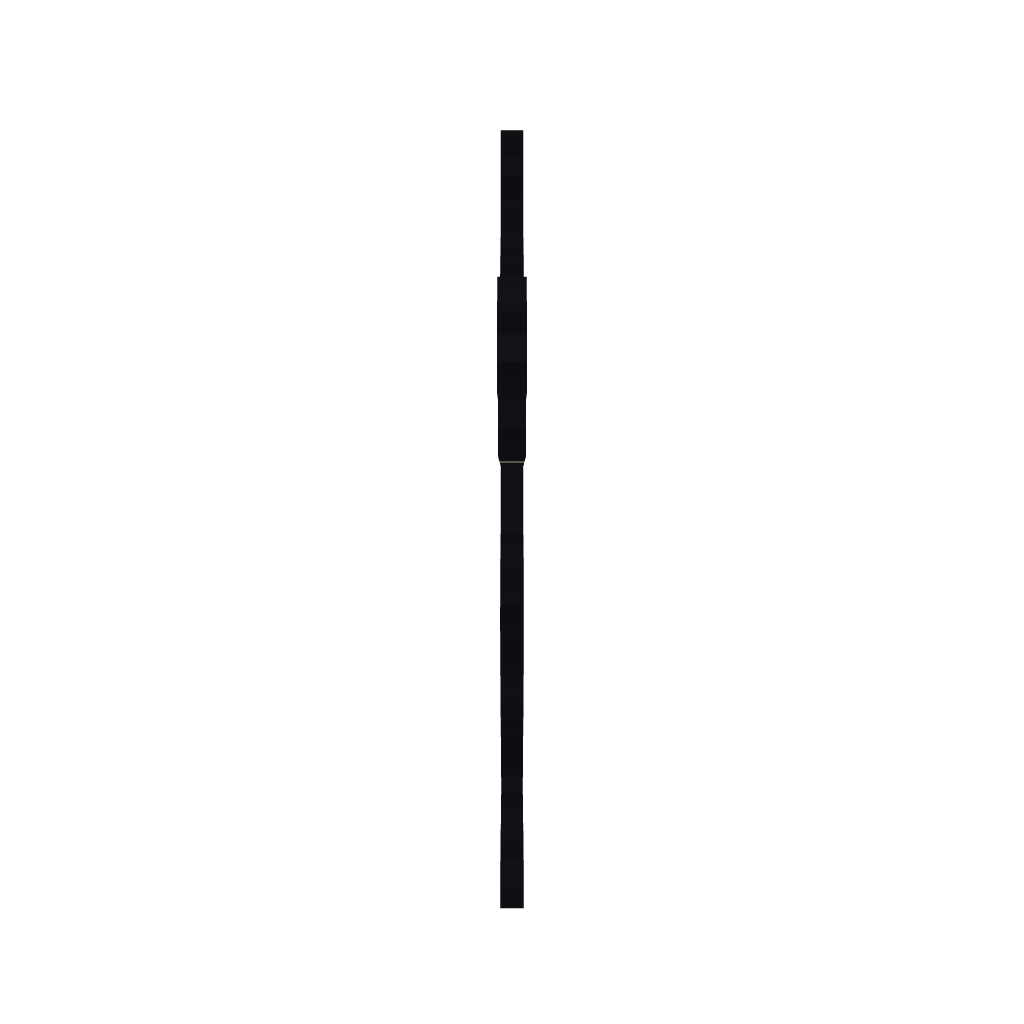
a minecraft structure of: Contra